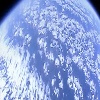
Label: cloud